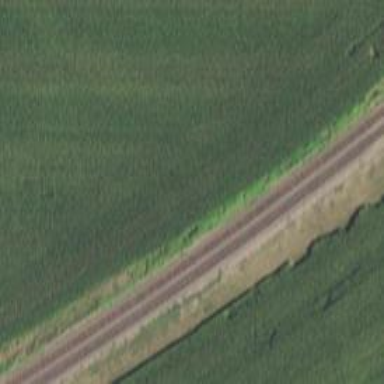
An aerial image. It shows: Railway track.